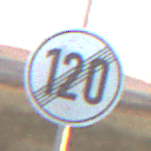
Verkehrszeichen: EndeGeschwindigkeit120
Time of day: SunriseSunset
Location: Outdoor (Nature)
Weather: Clear
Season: NotSpecified
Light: Natural